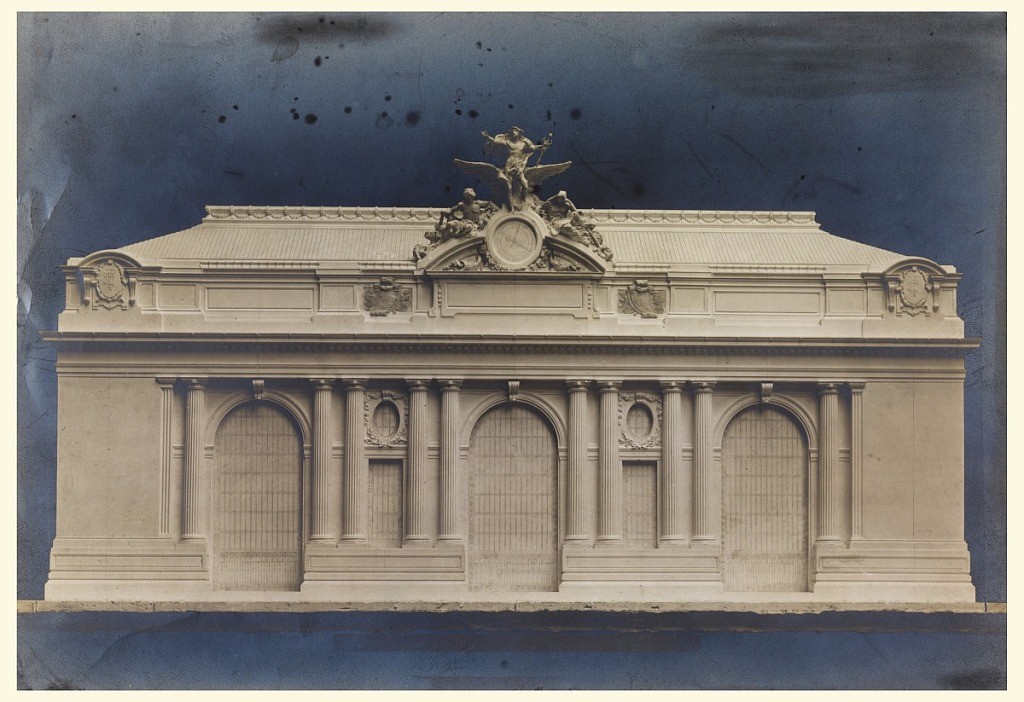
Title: Model of South Facade of Grand Central Terminal
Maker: Whitney Warren Jr., American, 1864–1943
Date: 1910
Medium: Photograph on sensitized paper
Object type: Photograph
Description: Photograph of the plaster model of the facade of Grand Central Terminal, New York, which facing south on lower Park Avenue.